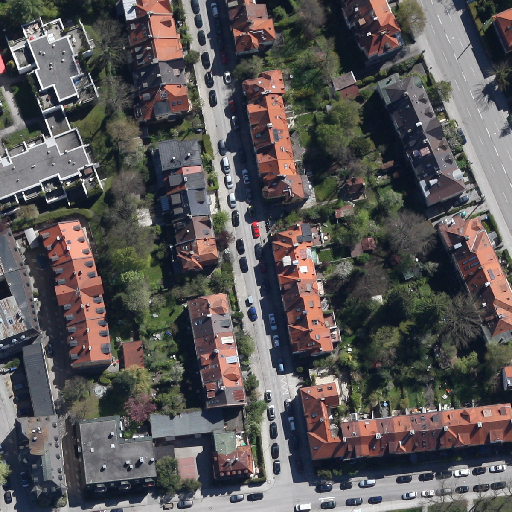
Referring expression: paved road